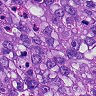
Metastatic tissue present: yes